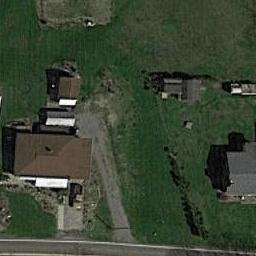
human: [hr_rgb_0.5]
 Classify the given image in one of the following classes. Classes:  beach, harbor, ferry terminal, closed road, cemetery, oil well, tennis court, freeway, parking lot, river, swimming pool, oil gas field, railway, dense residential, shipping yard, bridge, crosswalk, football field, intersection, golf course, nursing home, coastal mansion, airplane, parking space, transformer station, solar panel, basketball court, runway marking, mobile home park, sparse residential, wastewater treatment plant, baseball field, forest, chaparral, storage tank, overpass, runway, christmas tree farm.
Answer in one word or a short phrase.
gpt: sparse residential